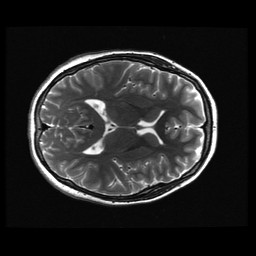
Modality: T2w
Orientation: axial
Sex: female
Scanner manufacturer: ge
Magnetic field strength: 3 T
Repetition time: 5 s
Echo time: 0.1015 s